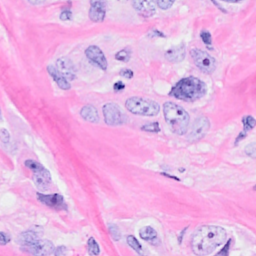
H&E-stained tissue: Breast